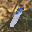
Label: 1